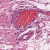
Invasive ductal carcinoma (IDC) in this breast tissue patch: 0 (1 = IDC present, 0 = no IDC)